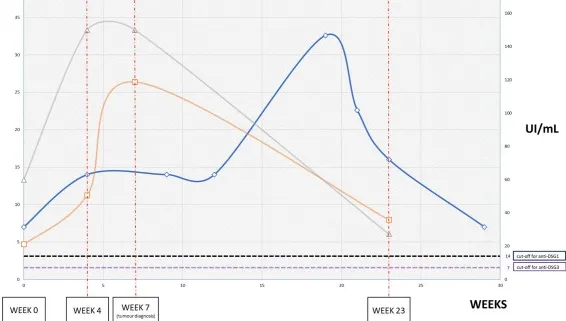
Graph showing the trend of Pemphigus Disease Activity Index score and anti-desmoglein serum titer. Week 0 is considered the time of onset of gastrointestinal symptoms. Week 4: clinical worsening and increase in anti-desmoglein titers. Week 7: diagnosis of esophageal mass. Week 9: end of the first IvIG cycle. Week 13: end of the second IvIG cycle. Week 16: first rituximab infusion. Week 19: end of rituximab therapy. Week 21: start of prednisone, 0.6 mg/kg/day. Week 23: clinical follow-up and re-assessment of anti-desmoglein titers. The titers seemed to predict the clinical worsening of the disease, which remained stable during the period of IvIG infusions. The worsening following the surgical intervention showed a prompt response to rituximab. The timing of single treatments is indicated above.
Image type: chart (chart)